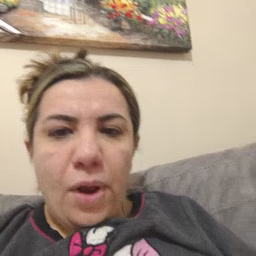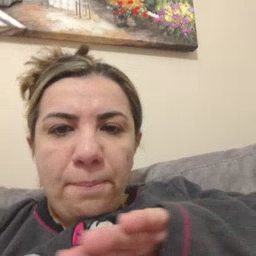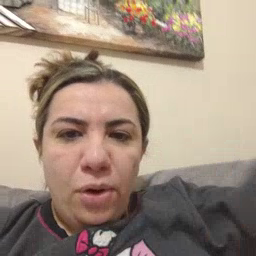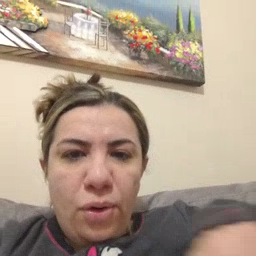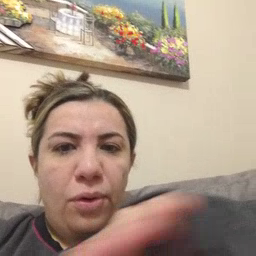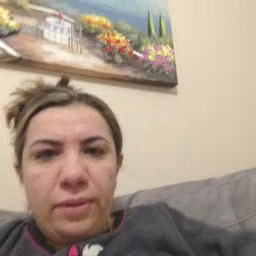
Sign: pool